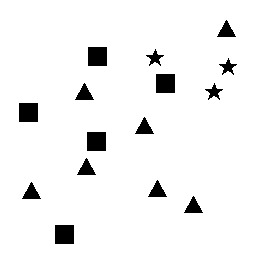
Squares: 5
Triangles: 7
Stars: 3
Total shapes: 15